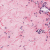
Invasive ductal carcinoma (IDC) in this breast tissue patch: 0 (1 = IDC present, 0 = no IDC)